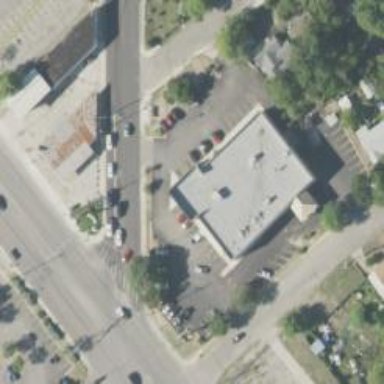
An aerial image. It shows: Post office.